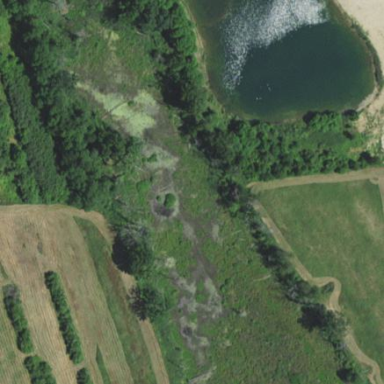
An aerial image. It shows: Wetland area.